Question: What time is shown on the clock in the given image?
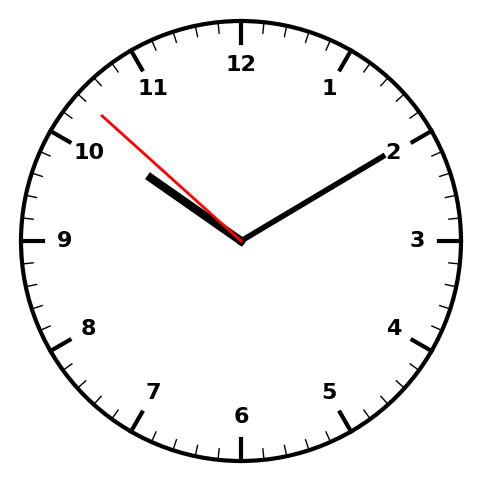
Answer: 10:09:52